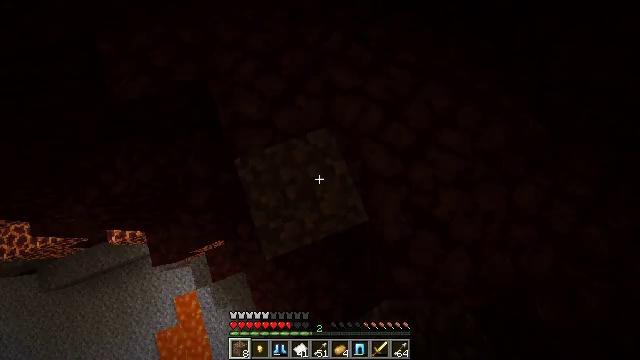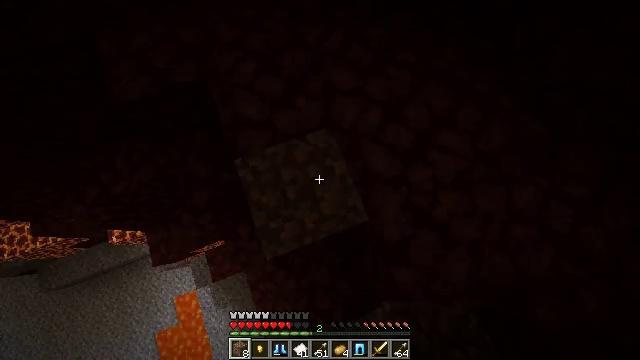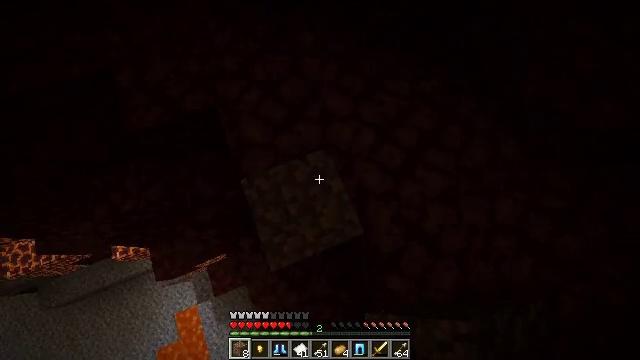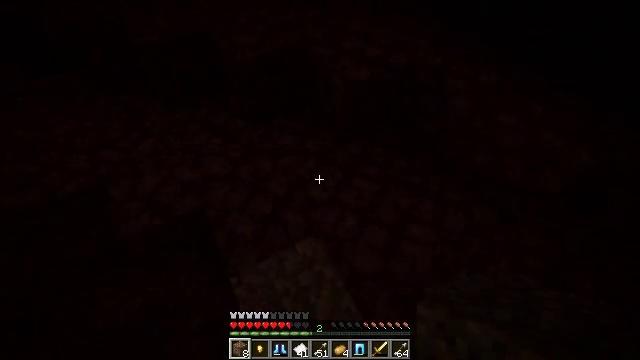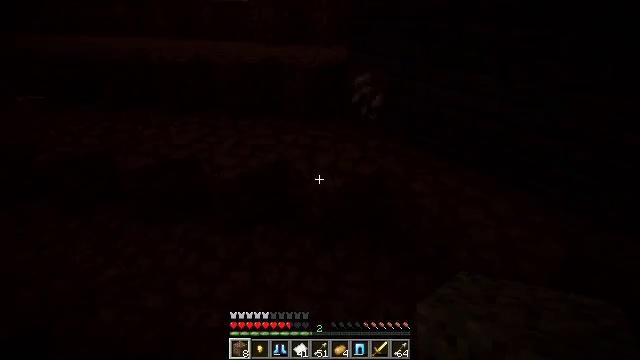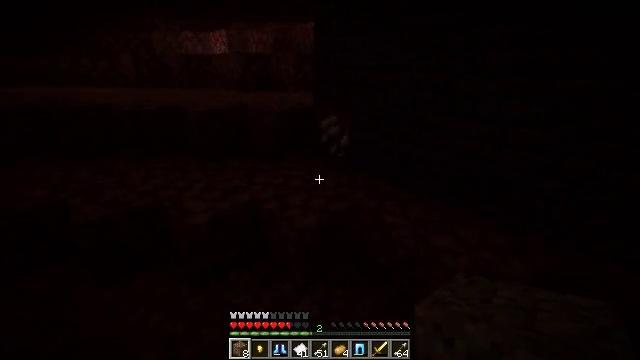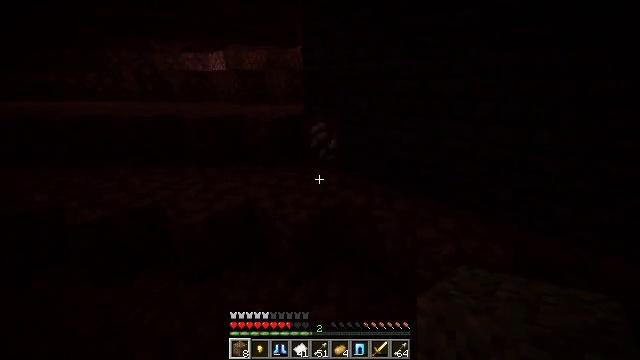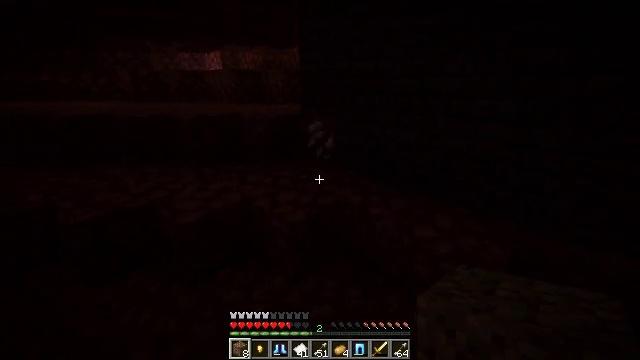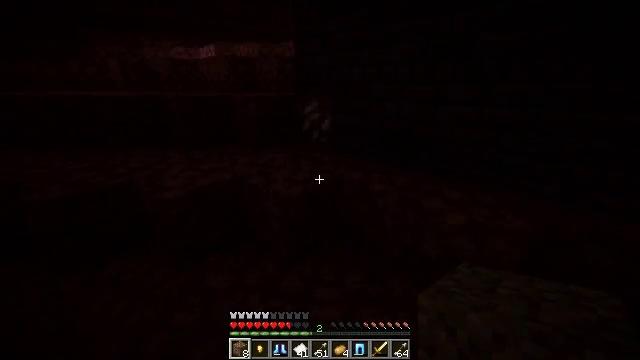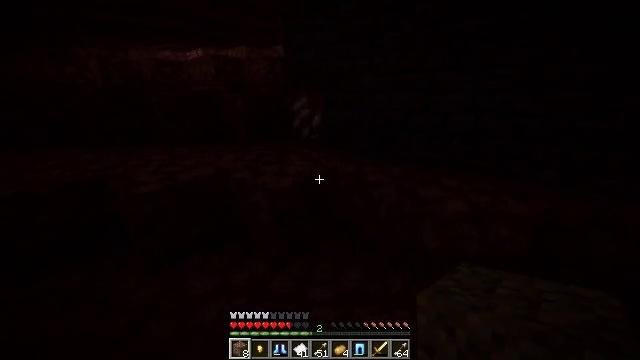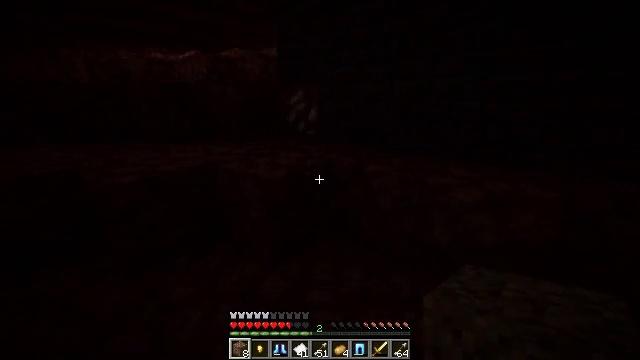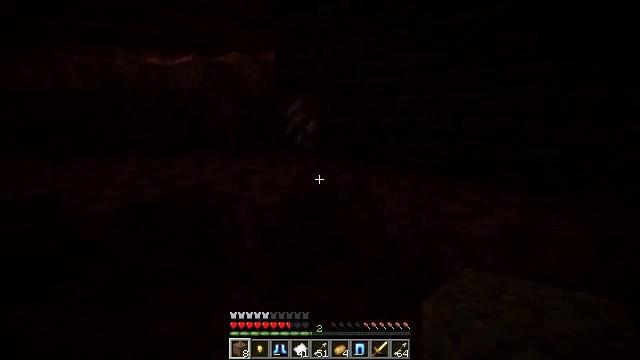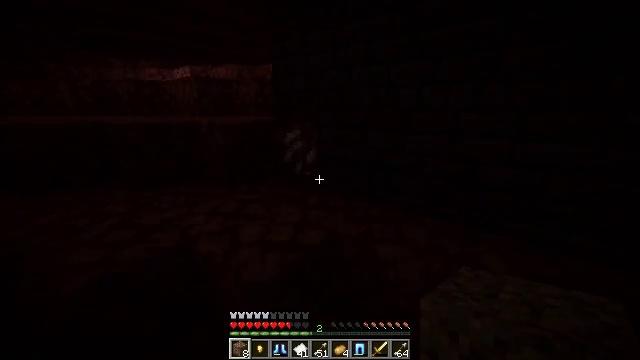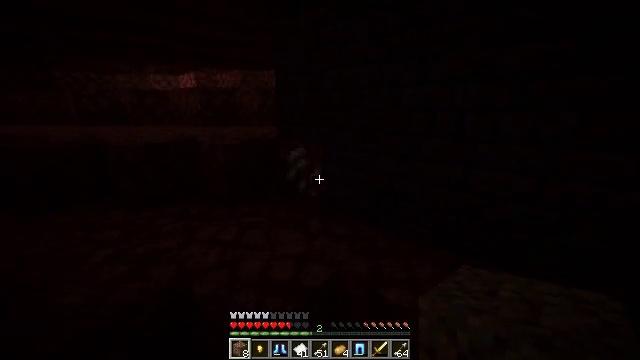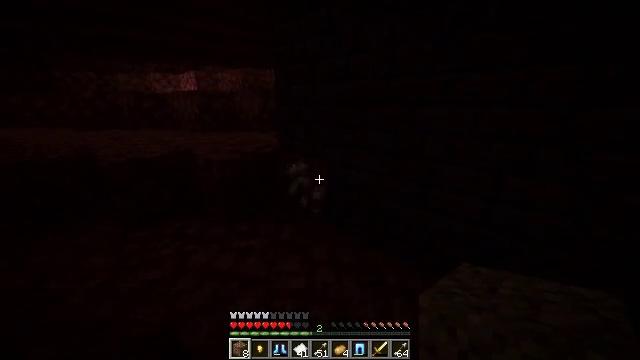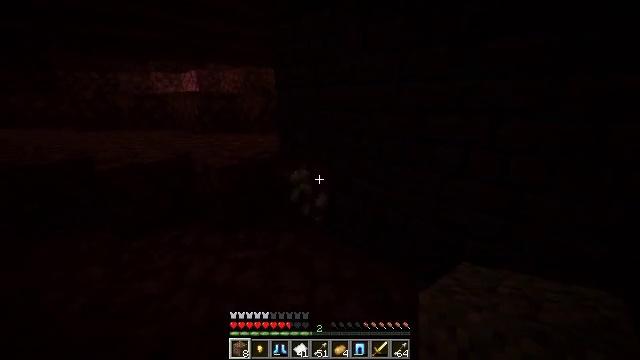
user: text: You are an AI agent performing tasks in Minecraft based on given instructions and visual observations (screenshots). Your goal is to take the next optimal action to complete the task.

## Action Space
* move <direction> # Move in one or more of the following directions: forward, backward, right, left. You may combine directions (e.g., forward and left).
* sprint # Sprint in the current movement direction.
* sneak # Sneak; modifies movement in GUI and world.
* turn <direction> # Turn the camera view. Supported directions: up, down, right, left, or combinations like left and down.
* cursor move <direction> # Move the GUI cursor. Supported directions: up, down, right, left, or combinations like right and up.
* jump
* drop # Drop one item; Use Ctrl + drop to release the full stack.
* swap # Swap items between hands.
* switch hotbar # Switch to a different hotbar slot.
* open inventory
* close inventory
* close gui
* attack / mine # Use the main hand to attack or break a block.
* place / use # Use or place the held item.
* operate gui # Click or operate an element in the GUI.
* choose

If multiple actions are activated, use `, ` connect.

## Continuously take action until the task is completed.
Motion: motion action
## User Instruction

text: Make a golden sword at the crafting table.
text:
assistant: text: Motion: use / place, jump
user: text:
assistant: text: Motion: turn right and up, use / place, jump
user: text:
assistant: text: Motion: move forward, turn right and up, jump
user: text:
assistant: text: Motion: move forward, sprint, turn right and up, jump
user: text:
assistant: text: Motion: move forward, sprint, turn right and up, jump
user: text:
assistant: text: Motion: move forward, sprint, turn right and up, jump
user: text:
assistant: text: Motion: move forward, sprint, jump
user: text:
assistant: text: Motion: move forward, sprint, turn right, jump
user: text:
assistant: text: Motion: move forward, sprint, turn right and up, jump
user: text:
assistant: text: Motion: move forward, sprint, turn right and up, jump
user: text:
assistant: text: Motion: move forward, sprint, jump
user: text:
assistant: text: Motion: move forward, sprint
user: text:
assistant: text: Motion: move forward, sprint, turn left, jump
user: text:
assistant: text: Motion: move forward, sprint, turn down, jump
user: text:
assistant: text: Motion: move forward, sprint, jump
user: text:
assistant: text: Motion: move forward, sprint, jump
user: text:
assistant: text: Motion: move forward, sprint, turn up, jump
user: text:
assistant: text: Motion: move forward, sprint, turn up, jump
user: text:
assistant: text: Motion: move forward, sprint
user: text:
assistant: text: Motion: move forward, sprint, turn left and down
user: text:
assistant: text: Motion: move forward and move left, sprint, turn left and down
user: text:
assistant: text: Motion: move forward and move left, sprint, turn left, jump
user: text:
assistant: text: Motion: move forward, sprint, turn up, jump
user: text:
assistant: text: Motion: move forward, sprint, jump
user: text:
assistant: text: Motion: move forward, sprint, jump
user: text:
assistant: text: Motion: move forward, sprint, turn right, jump
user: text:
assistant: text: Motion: move forward, sprint, turn right
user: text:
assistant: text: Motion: move forward, sprint, turn right and up
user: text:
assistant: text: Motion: move forward, sprint, turn right and up
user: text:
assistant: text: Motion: sprint, turn right